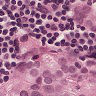
Metastatic tissue present: yes